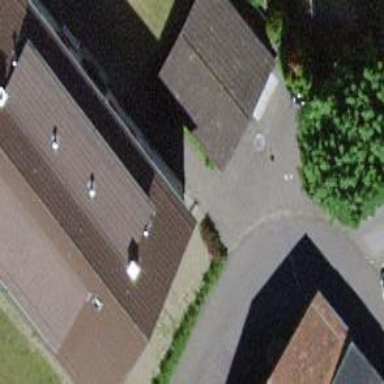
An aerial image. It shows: Garage building.